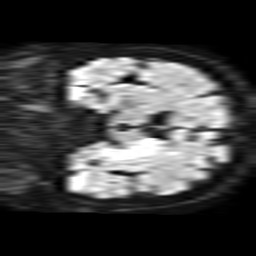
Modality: TRACE
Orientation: coronal
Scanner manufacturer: philips
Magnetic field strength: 1.5 T
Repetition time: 3.395 s
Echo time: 0.06922 s